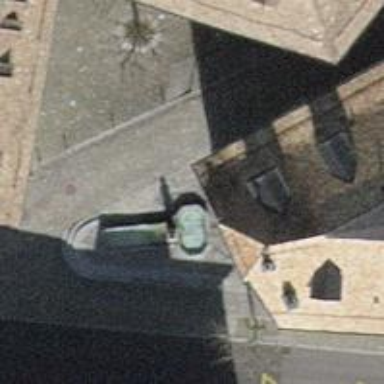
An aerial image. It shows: Beautiful fountain.